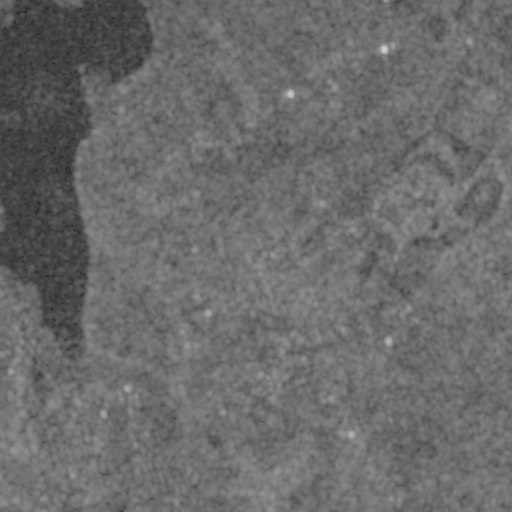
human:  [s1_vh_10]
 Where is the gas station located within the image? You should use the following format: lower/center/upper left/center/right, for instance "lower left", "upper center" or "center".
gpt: The gas station is located in the center right of the image.
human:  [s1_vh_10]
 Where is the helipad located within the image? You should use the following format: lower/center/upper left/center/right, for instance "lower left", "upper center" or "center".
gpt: The helipad is located in the center of the image.
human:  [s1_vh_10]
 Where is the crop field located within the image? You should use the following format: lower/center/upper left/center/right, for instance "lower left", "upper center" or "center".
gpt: There is no crop field in the image.

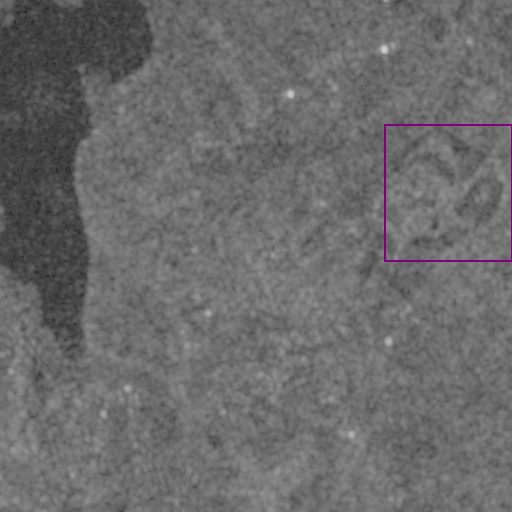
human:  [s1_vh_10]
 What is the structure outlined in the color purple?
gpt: The structure outlined in purple is a park.
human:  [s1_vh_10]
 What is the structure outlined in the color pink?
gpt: There is no pink outline.